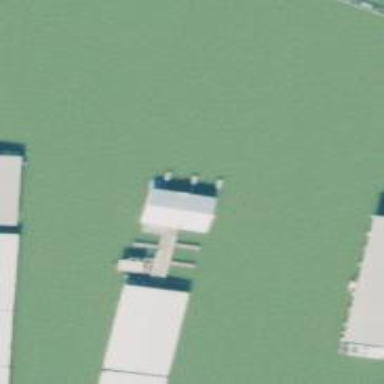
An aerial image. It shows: Man-made pier.